Question: This is

NB: Also with a title to the controller.
Some additional information:-
1. This navigation bar will appear on around 10 view controllers.
2. It is not part of a Navigation Controller, as not required to be.
3. The button on the left is static (will always be on the navigation bar).
4. The right button is not static and will either not exist or be different on the different View Controllers.
5. The left button acts as a sliding menu (i.e. menu slides in underneath from left)
6. I am using storyboard in the setup
What is the correct way to achieve this?
I have tried to implement this, but I can only get one or the other of the buttons, without a title working. To implement the background I used the appearance API as below:
'''
// Custom Navigation Bar appearance setup
[[UINavigationBar appearance] setTitleTextAttributes: [NSDictionary dictionaryWithObjectsAndKeys:
[UIColor colorWithRed:245.0/255.0 green:245.0/255.0 blue:245.0/255.0 alpha:1.0], UITextAttributeTextColor,
[UIColor colorWithRed:0.0 green:0.0 blue:0.0 alpha:0.5],UITextAttributeTextShadowColor,
[NSValue valueWithUIOffset:UIOffsetMake(0, 1)],
UITextAttributeTextShadowOffset,nil]];
// Used to deal with the rotation of the nav bar when implemented outside of Navigation Controller
[[UINavigationBar appearance] setAutoresizingMask:UIViewAutoresizingFlexibleWidth | UIViewAutoresizingFlexibleBottomMargin | UIViewAutoresizingFlexibleHeight];
[[UINavigationBar appearance] setContentMode:UIViewContentModeScaleAspectFit];
// Set the background image
UIImage *imageBg = [[UIImage imageNamed: @"mainNavBar"] resizableImageWithCapInsets:UIEdgeInsetsMake(0,5,0,5)];
[[UINavigationBar appearance] setBackgroundImage:imageBg forBarMetrics:UIBarMetricsDefault];
// Used to push the title down slightly when in Landscape and NavBar outside of Navigation Controller
[[UINavigationBar appearance] setTitleVerticalPositionAdjustment:2 forBarMetrics:UIBarMetricsLandscapePhone];
'''
I then subclassed UINavigationBar for the left button creation with the following:
'''
UINavigationItem* ni = [[UINavigationItem alloc] init];
UIButton *leftButton = [[UIButton alloc] initWithFrame:CGRectMake(0, 0, 38.0f, 29.0f)];
[leftButton setImage:[UIImage imageNamed:@"menuBarItem"] forState:UIControlStateNormal];
[leftButton addTarget:nil action:@selector(menuItemPressed:) forControlEvents:UIControlEventTouchUpInside];
[leftButton setContentMode:UIViewContentModeScaleAspectFit];
[leftButton setAutoresizingMask:UIViewAutoresizingFlexibleHeight | UIViewAutoresizingFlexibleLeftMargin | UIViewAutoresizingFlexibleTopMargin];
UIBarButtonItem *b =[[UIBarButtonItem alloc] initWithCustomView:leftButton];
ni.leftBarButtonItem = b;
self.items = @[ni];
'''
Then within the storyboard I add a NavigationBar to the VC in question and link to the correct subclass. I also add an additional button item to the navigation bar in the storyboard for that controller and link to an outlet. Then within the VC I try to update the title and right button with the below:
'''
// Set VC Title for NavBar
self.title = NSLocalizedString(@"NavBarHomeTitle", @"Navigation Bar - Home page title");
// Setup the right navigation bar item
UIImage *addImage = [UIImage imageNamed:@"addGameButton"];
UIButton *addButton = [UIButton buttonWithType:UIButtonTypeCustom];
[addButton setFrame:CGRectMake(0, 0, addImage.size.width, addImage.size.height)];
[addButton setBackgroundImage:addImage forState:UIControlStateNormal];
[addButton addTarget:self action:@selector(addGameButtonPressed:) forControlEvents:UIControlEventTouchUpInside];
[self.rightBarButtonItem setCustomView:addButton];
'''
The result is a navigation bar with only the left button. Now I believe this is due to the awakeFromNib code above alloc init a new UINavigationItem therefore I cannot control the title and add a button to it. How can I complete this? Is this the best approach or are there others I cannot see any in-depth tutorials on how to approach this.
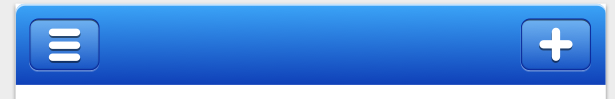
Answer: Your better option is to use a navigation controller, it acts as the controller that interrogates the view controller it's currently displaying and updates the navigation bar.
Rather than subclass the navigation bar, you should subclass the navigation controller. Then whenever the displayed view controller changes you can set the left button item by adding it to the navigation item of that view controller. Each view controller can specify whatever right bar button item(s) it requires.
The simplest way to do this is for the navigation controller to act as its own delegate and implement 'navigationController:willShowViewController:'. Using this method it can access the 'navigationItem' of the passed view controller and set the 'leftBarButtonItem'. You also have access to the other methods of the navigation and view controllers if required.
Each view controller would also, in 'viewDidLoad', set its 'self.navigationItem.rightBarButtonItem(s)' to appropriate buttons for the requirements of its view. Such as your 'addGameButton' bar button.
Working this way, the appearance will work as you have it, the title of the view controller will work automatically and you have full control, and a number if methods in your navigation controller subclass, to perform your button and interaction customisations.